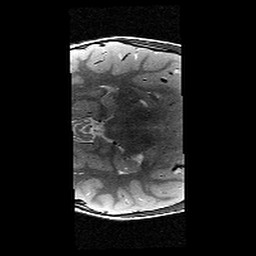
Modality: T2w
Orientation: axial
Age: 9
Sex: male
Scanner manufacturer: siemens
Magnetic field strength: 3 T
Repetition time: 9.23 s
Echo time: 0.067 s